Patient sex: M
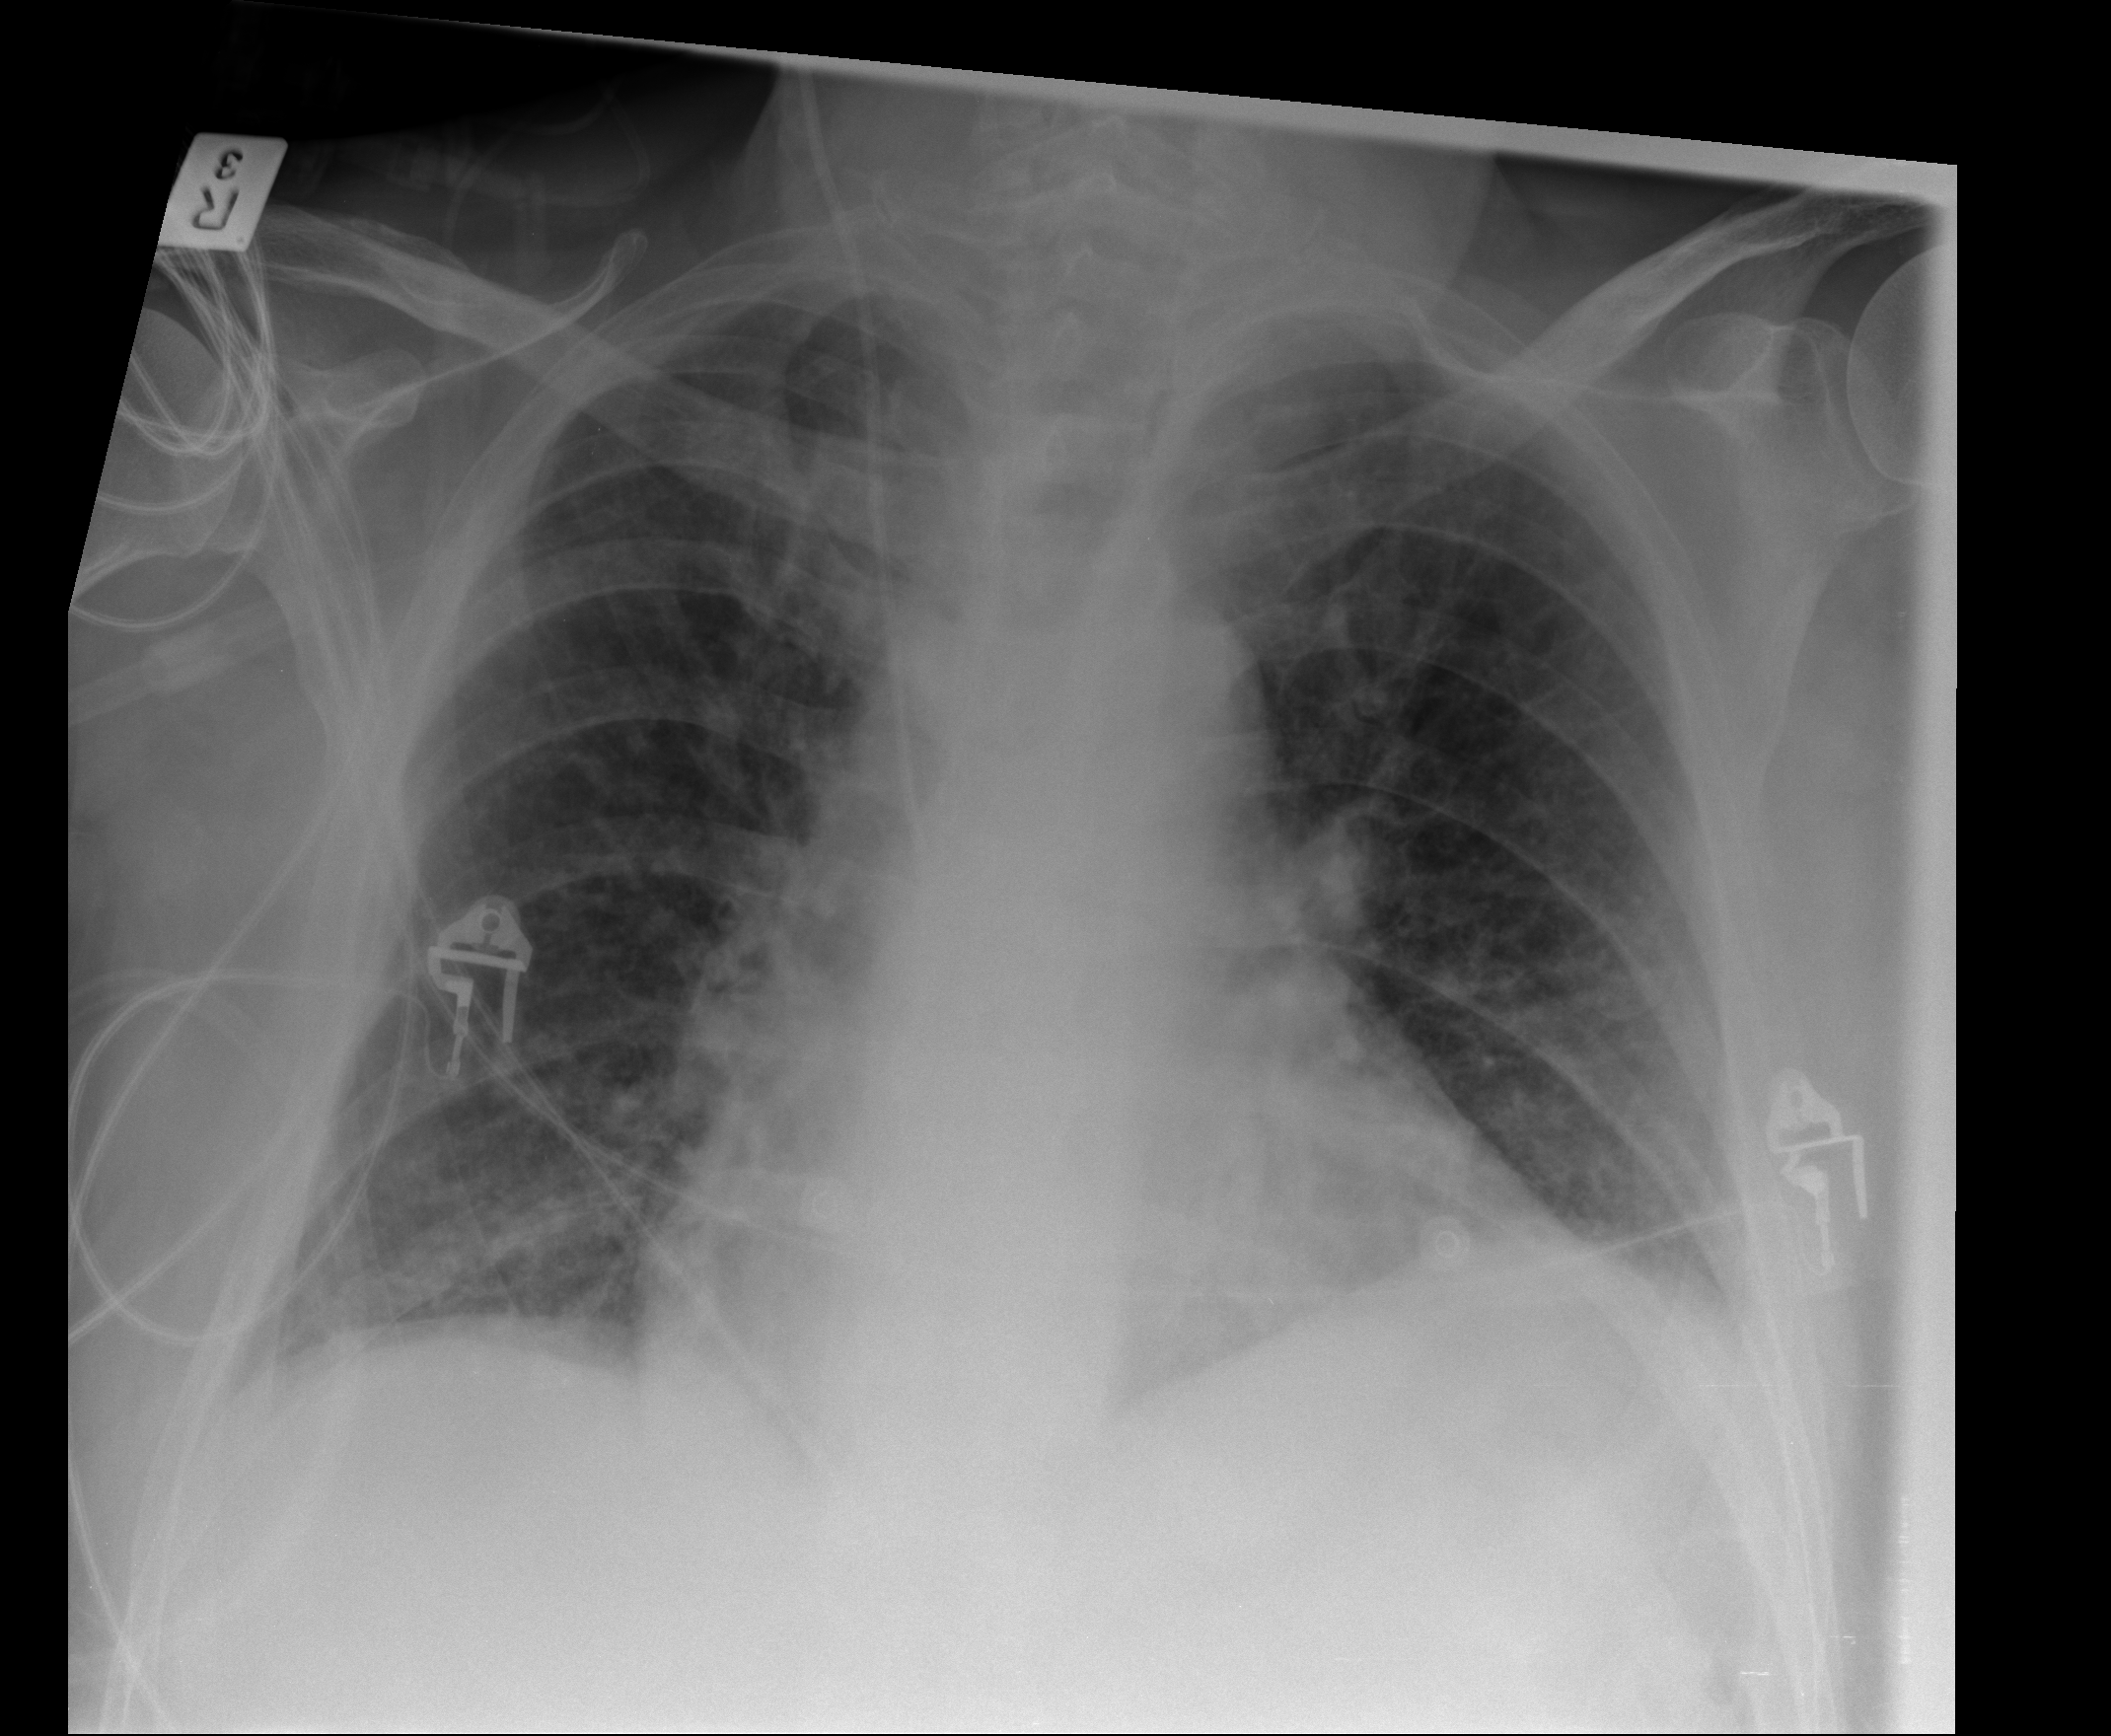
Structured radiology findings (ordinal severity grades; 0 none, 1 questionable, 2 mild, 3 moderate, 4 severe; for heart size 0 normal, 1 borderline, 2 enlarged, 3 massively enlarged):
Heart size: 2
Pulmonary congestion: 2
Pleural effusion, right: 0
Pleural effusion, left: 0
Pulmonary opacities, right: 0
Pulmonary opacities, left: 0
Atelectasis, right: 2
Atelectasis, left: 2